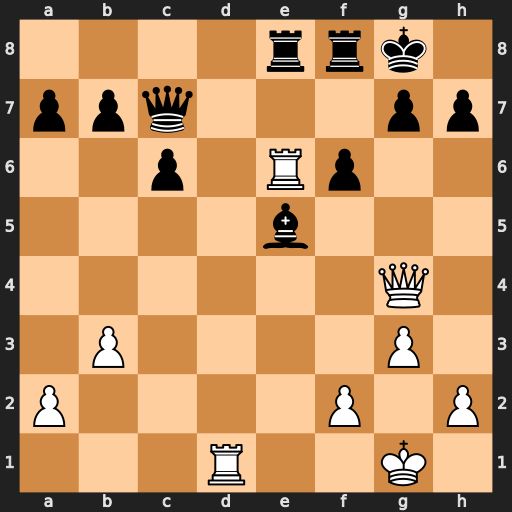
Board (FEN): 4rrk1/ppq3pp/2p1Rp2/4b3/6Q1/1P4P1/P4P1P/3R2K1
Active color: w
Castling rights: -
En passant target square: -
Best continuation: Rxe8 Rxe8 Rd7